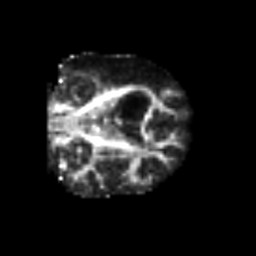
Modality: FA
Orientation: coronal
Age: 50
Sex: male
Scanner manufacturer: siemens
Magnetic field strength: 3 T
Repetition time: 6.1 s
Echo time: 0.101 s